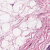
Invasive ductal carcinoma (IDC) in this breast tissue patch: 0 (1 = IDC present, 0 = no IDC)